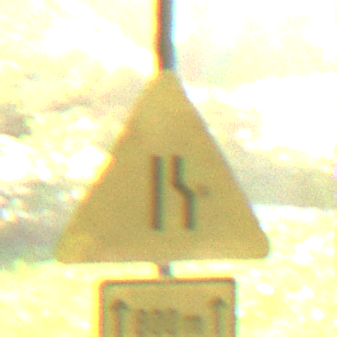
Verkehrszeichen: EinseitigVerengteFahrbahnRechts
Zusatzzeichen unten: LaengeEinerStrecke1
Umgebung: Outdoor, Nature
Tageszeit: SunriseSunset
Wetter: PartlyCloudy
Licht: Natural
Jahreszeit: NotSpecified
Kontrast: HighContrast